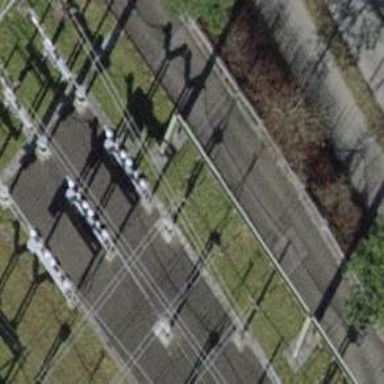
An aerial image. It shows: Bay for power lines.